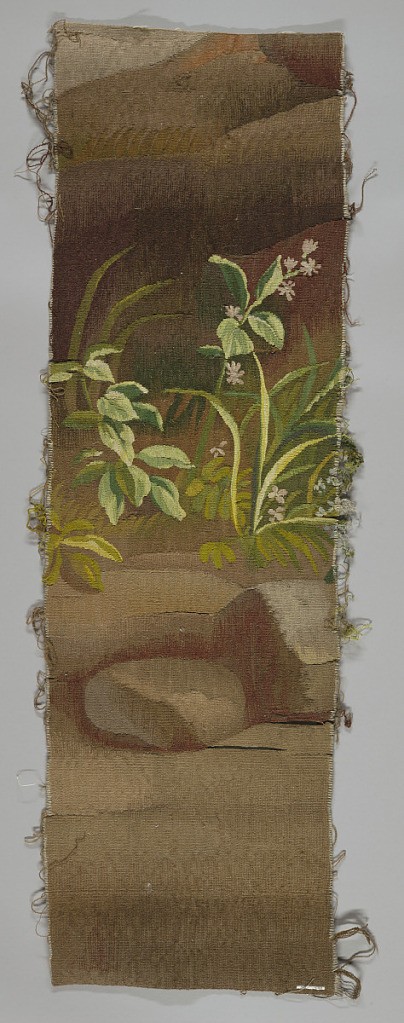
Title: Fragment
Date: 19th century
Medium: wool and silk wefts on wool warps Technique: tapestry weave
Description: Narrow portion of tapestry with brown ground and incomplete small-scale floral design in greens, white, rose and blue.